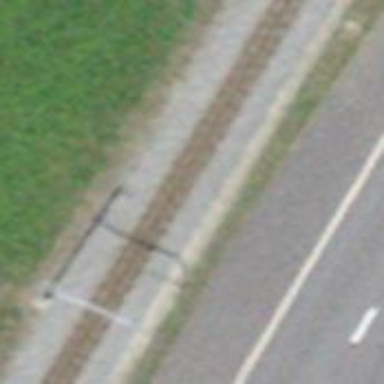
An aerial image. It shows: Narrow-gauge railway track with 1 electrified contact line.